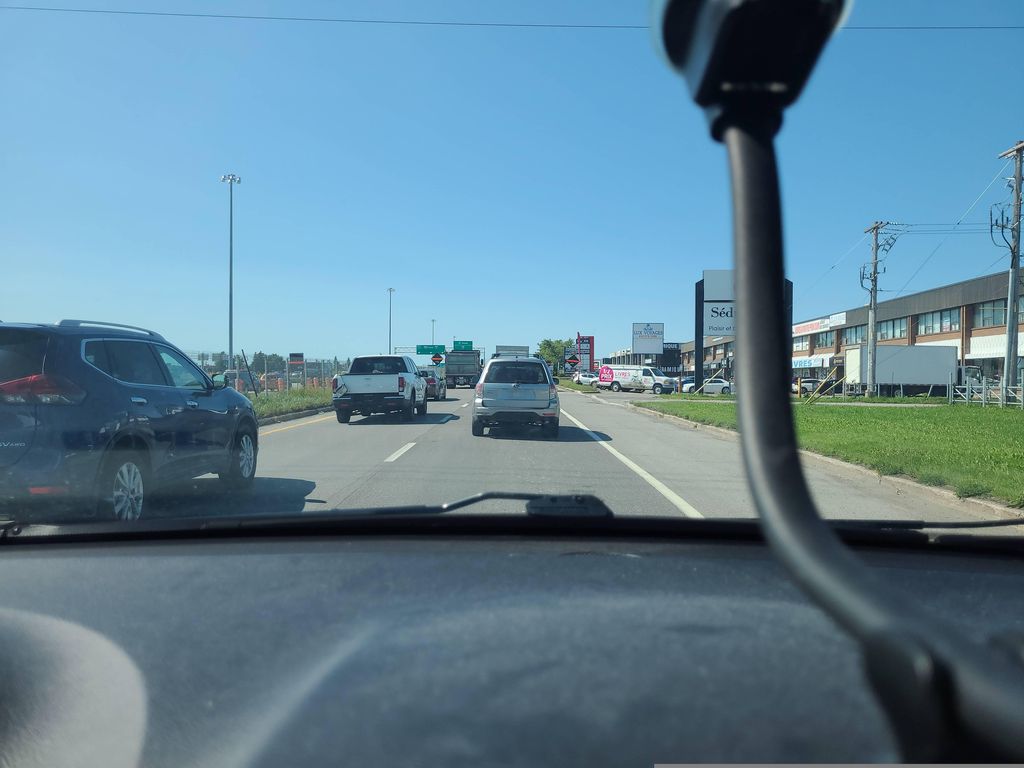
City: montreal